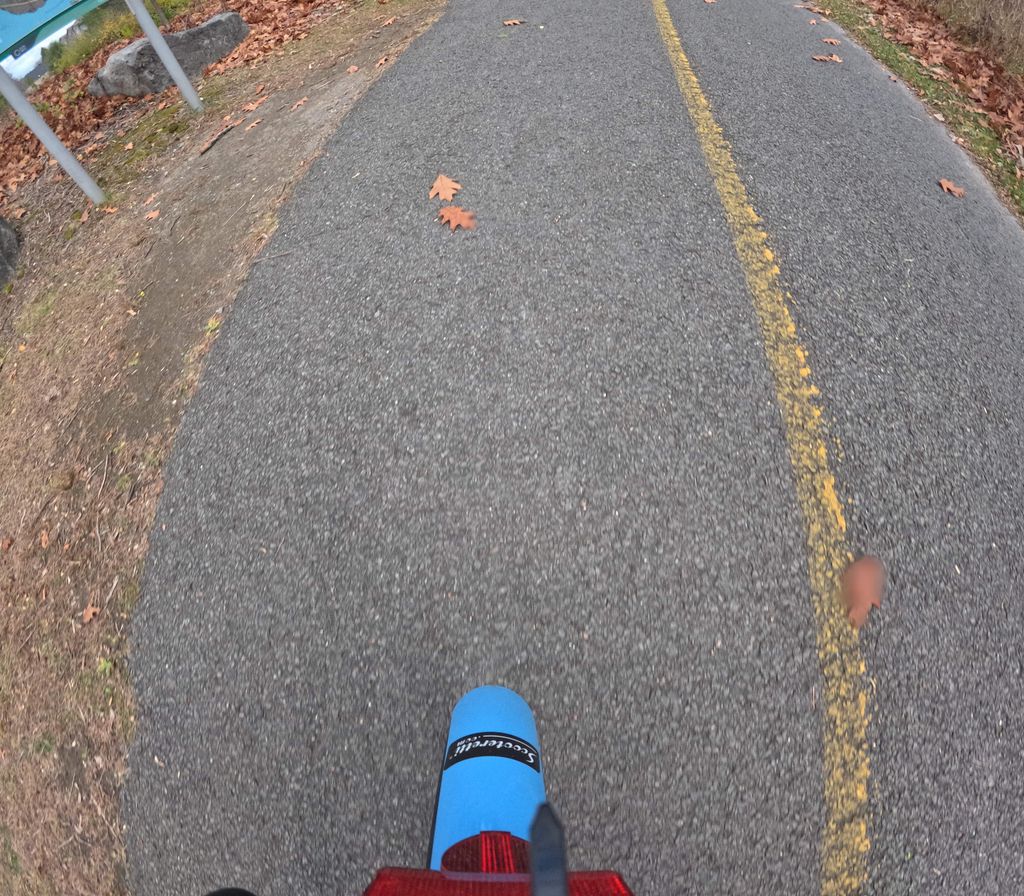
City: ottawa-gatineau